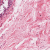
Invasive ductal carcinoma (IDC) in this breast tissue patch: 0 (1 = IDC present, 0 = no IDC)